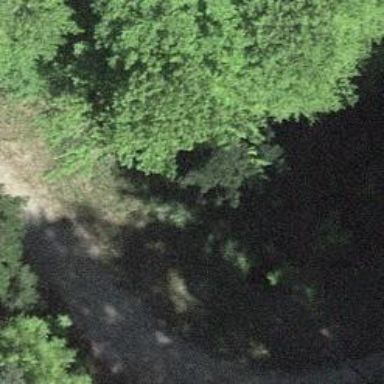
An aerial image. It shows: Culvert tunnel.